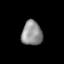
Tissue: lung
Cell type: Epithelial cells
Senescence score: 0.1635
Nuclear area (px): 494
Mean DAPI intensity: 144.231